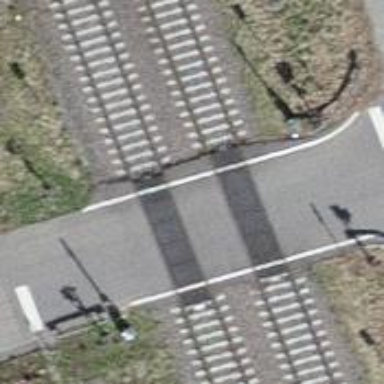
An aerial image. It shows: Level crossing along the railway.